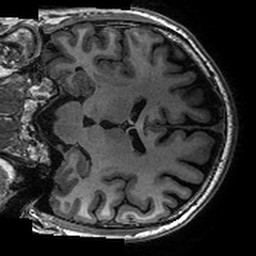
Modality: T1w
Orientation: coronal
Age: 48
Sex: male
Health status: healthy
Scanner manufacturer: ge
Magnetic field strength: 3 T
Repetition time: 0.006652 s
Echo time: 0.002928 s